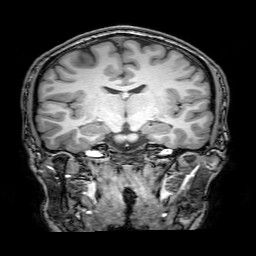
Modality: T1w
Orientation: sagittal
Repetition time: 0.00828 s
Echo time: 0.00388 s